Question: I am trying to determine the run time of dijkstra's algorithm using
min-priority queue (which is implemented using a Fibonacci heap)
The code

Analysis:
I know that for Fibonacci heap insert is Decrease/Insert Key is O(1) and to extract min it's O(log(n))
Line 1 to 3: The run time is O(V), for every vertex
The loop in line 4 takes O(V), but the ExtractMin takes O(log(V)),
also the for loop from line 6-7 its O(E), for every edge
There for since the for loop is within the while loop,
I would have V(log(V) + E)
so I would get O(V + VE) which comes down to O( VE)
but most of the articles indicate it is O( V*log(V) + E), is it because E>V or am I doing something wrong?
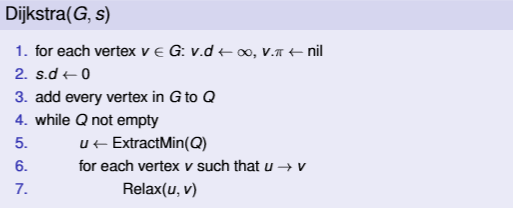
Answer: Each vertex will get pulled out by ExtractMin at most once, so that the inner for loop (across all iterations of the while loop) will select each edge at most once; hence the E, and not V*E, term.